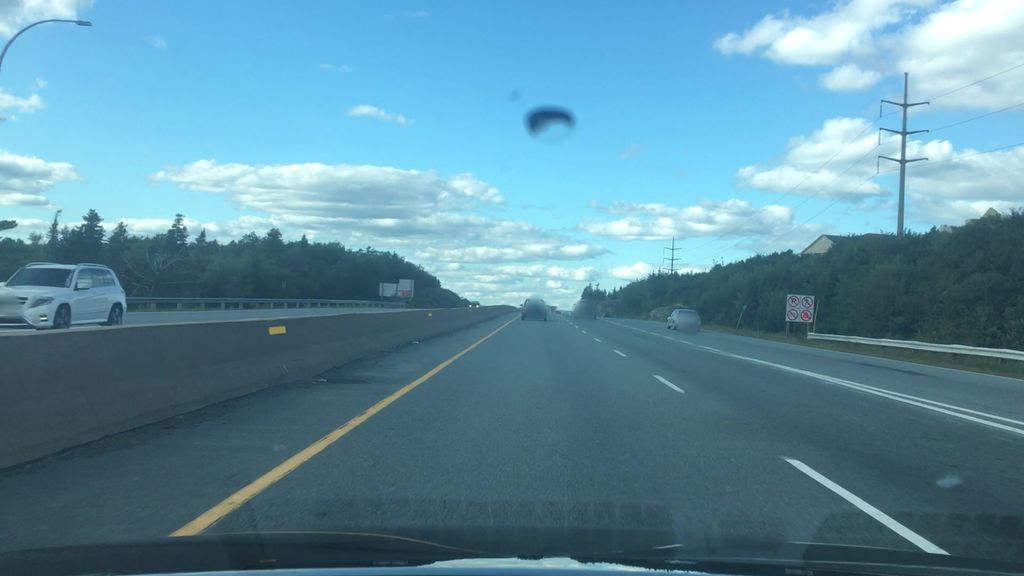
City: halifax